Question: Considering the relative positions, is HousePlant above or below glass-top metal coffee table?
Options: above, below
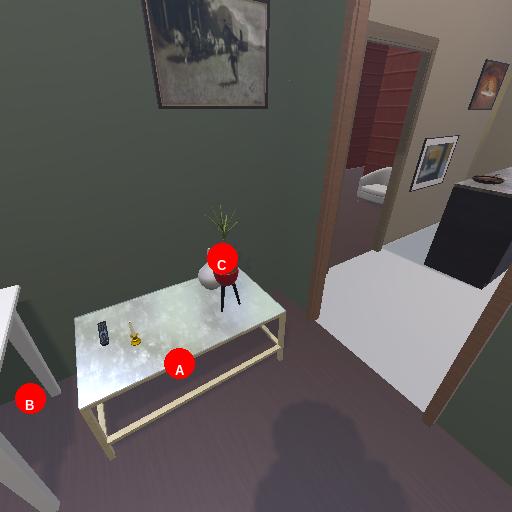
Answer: above